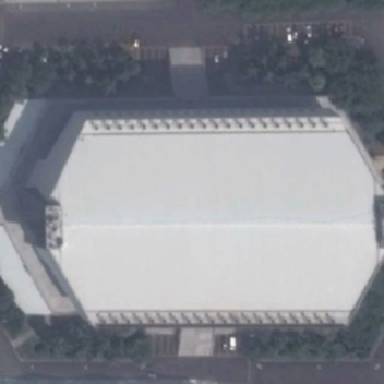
Hexagonal white buildings with trees surrounding circular roads .